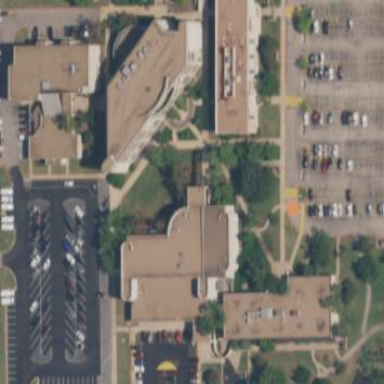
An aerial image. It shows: View of university building.